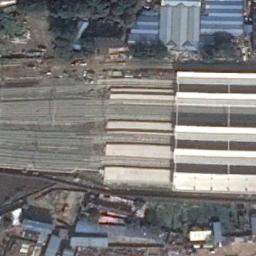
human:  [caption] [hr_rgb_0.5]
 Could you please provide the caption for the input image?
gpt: There are many buildings beside the railway station .

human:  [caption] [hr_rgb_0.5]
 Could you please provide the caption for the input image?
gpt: The railway station has lots of railways and a big building and some other buildings are next to the railway station .

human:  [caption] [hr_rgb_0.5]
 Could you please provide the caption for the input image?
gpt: There is a fully equipped railway station in the city .

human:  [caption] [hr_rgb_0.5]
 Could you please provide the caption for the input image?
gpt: The railway station is next to some buildings and trees .

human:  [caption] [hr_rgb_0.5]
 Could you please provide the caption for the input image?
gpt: There are some blue buildings beside the white railway station .